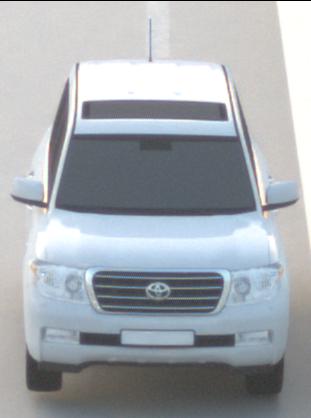
Make: Toyota
Model: Land Cruiser V8 4.7
Detailed model: Land Cruiser V8 (J20)
Model produced from: 2008/03
Model produced until: 2009/11
Doors: 5
Color: white
Road condition: dry road
Daytime: sunrise or sunset
Contrast: low contrast